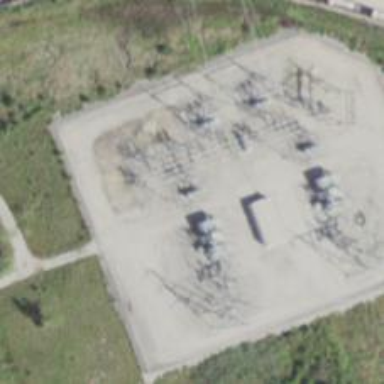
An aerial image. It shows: Switch for power supply.